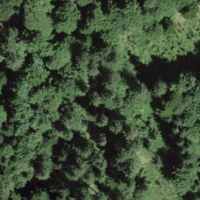
EUNIS habitat code: 41
Species observed at this site:
Ficaria verna
Oxalis acetosella